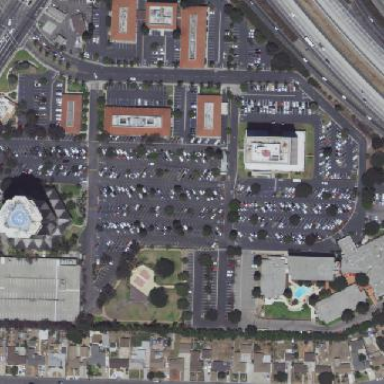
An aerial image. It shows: Commercial area.